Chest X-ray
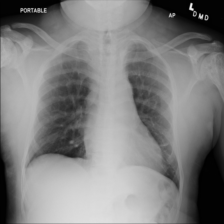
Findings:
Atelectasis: negative
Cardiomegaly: negative
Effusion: negative
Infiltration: negative
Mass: negative
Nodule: negative
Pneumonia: negative
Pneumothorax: negative
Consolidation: negative
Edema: negative
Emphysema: negative
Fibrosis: negative
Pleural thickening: negative
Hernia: negative